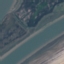
Land use / land cover: River